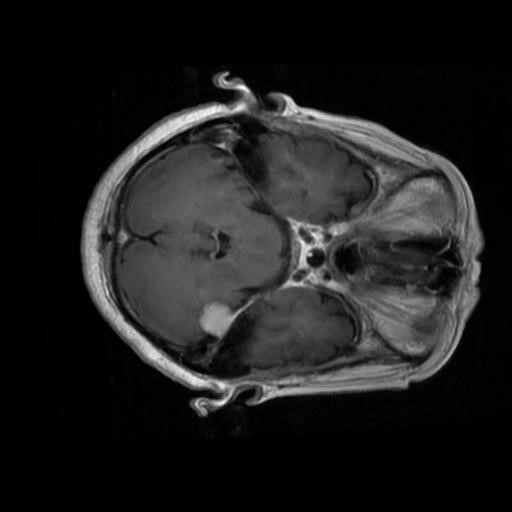
Label: brain_menin